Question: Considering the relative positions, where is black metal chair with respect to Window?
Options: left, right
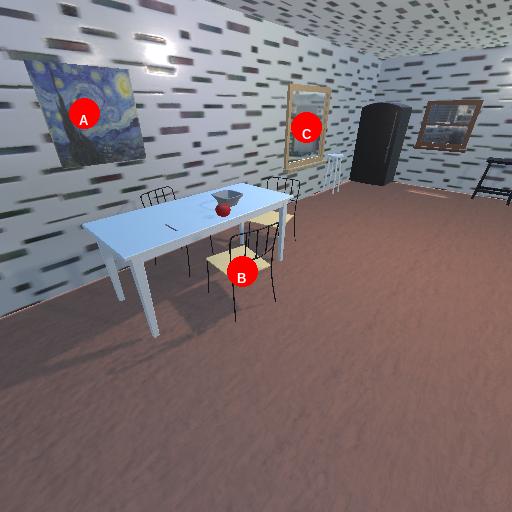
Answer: left